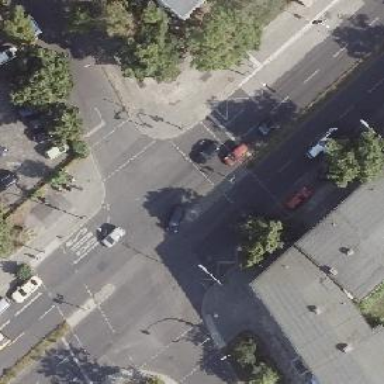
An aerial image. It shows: Asphalt footway with crossing controlled by traffic signals.